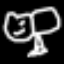
Label: frog